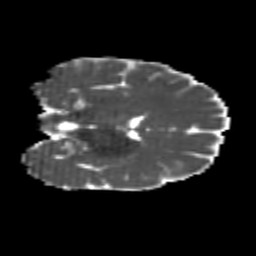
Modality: MD
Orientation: coronal
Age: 22
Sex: female
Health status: healthy
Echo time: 0.074 s